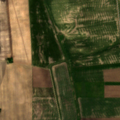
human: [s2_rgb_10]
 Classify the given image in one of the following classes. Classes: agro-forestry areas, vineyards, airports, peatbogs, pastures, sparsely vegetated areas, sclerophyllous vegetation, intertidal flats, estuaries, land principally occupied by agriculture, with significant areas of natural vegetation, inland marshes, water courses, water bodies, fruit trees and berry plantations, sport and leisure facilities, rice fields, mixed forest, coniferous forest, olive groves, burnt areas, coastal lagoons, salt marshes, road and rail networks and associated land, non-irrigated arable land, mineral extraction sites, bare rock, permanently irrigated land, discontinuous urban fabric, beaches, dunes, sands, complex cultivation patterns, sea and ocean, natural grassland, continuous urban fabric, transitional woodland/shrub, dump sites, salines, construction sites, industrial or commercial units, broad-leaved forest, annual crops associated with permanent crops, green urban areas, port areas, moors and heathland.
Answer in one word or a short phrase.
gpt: non-irrigated arable land